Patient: sex M, age 61
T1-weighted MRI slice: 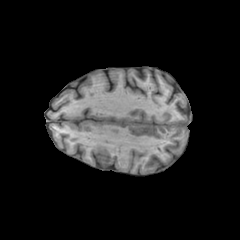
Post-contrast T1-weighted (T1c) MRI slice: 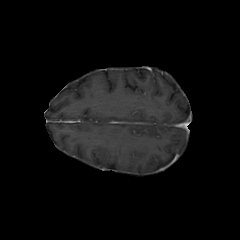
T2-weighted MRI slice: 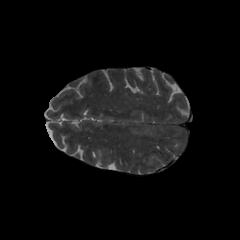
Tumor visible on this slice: no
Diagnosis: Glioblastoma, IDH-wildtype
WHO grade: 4